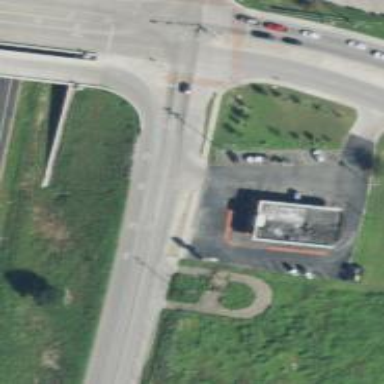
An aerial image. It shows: Secondary road with frontage road.